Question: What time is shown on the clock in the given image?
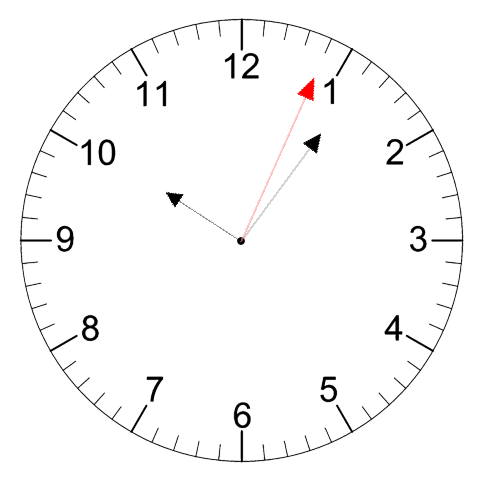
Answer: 10:06:04